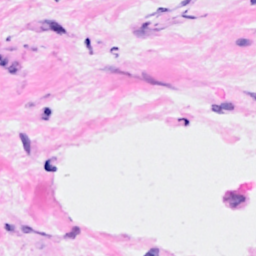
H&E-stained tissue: Breast